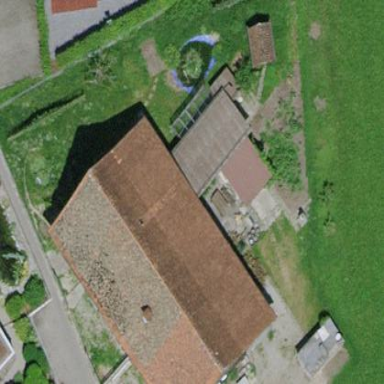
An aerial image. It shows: Rural barn.